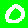
Digit: 0